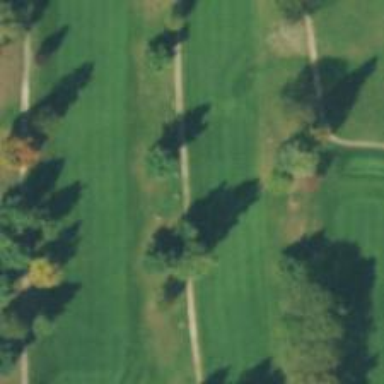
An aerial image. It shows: Footway that resembles golf path.